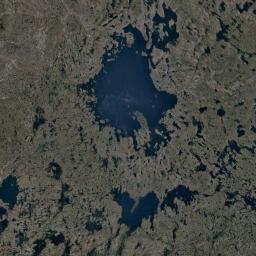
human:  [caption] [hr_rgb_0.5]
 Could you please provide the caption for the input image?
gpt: Some lakes of different sizes with borders that are not obvious lie on a plain and the water is blue .

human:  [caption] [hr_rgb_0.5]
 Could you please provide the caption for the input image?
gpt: There are many lakes of different shapes and sizes .

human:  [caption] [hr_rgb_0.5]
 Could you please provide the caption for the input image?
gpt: A large lake surrounded by forest .

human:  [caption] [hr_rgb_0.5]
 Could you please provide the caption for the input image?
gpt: The lake in the picture is small .

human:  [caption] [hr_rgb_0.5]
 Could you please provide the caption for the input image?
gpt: There are meadows around the blue lakes .